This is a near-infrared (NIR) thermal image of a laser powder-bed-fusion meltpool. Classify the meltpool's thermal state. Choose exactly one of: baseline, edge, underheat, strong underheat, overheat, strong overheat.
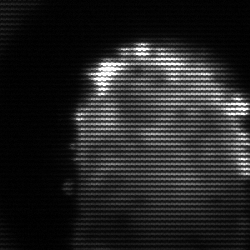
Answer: baseline